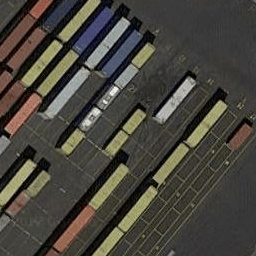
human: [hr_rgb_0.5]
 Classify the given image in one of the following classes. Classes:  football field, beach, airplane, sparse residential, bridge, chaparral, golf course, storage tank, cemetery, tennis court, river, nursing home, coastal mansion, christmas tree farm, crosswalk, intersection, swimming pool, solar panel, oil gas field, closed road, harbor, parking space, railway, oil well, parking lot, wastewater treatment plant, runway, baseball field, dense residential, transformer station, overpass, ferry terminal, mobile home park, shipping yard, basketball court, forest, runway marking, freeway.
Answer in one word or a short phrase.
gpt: shipping yard